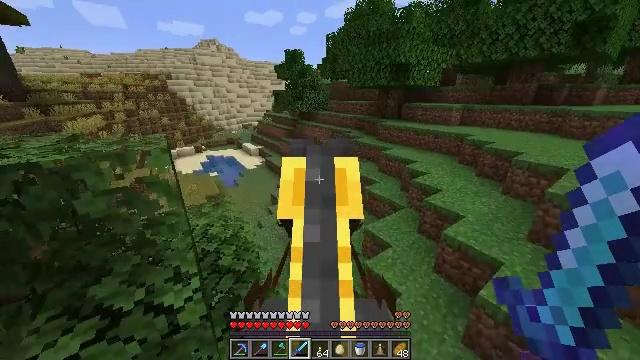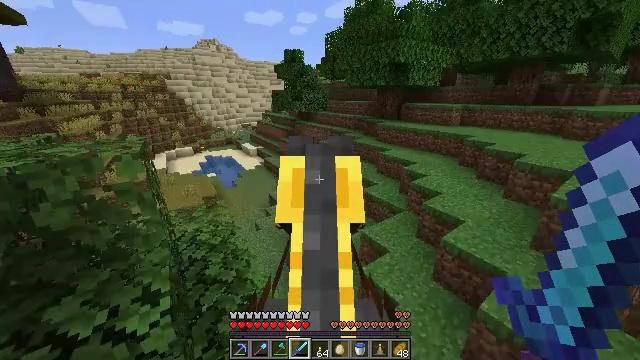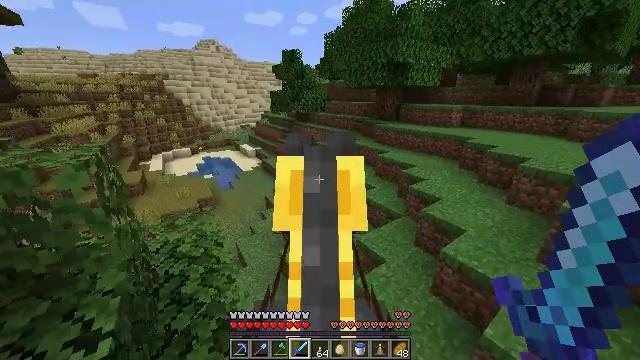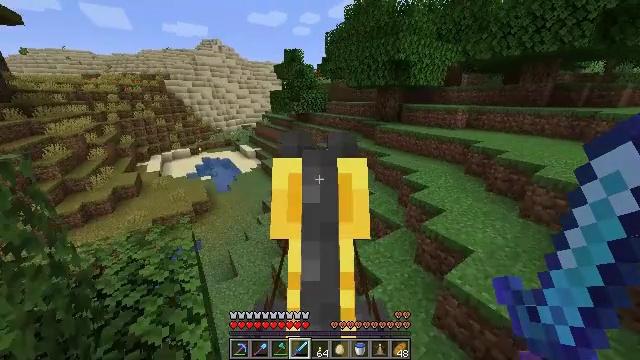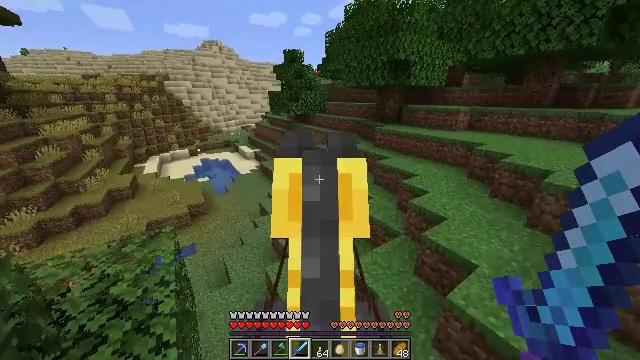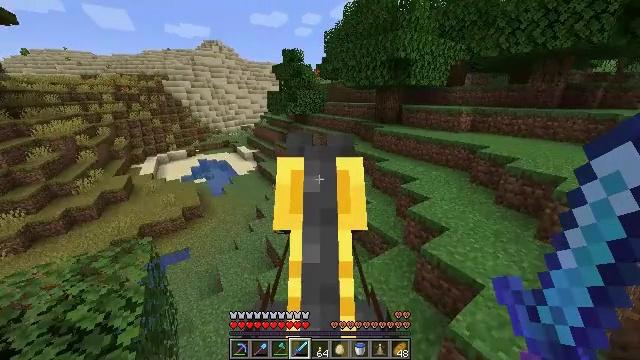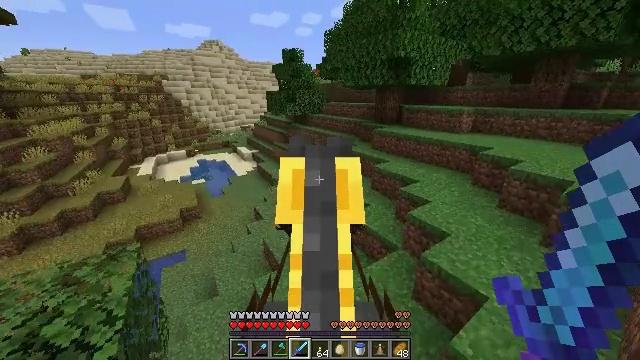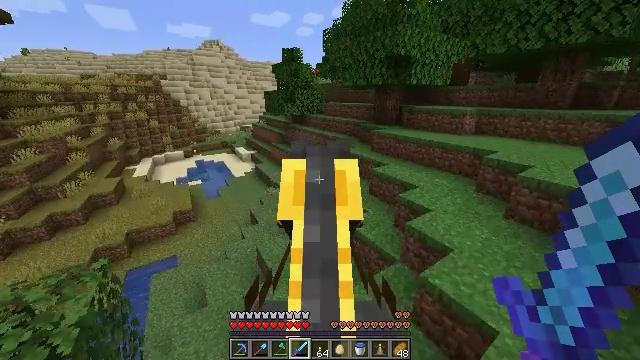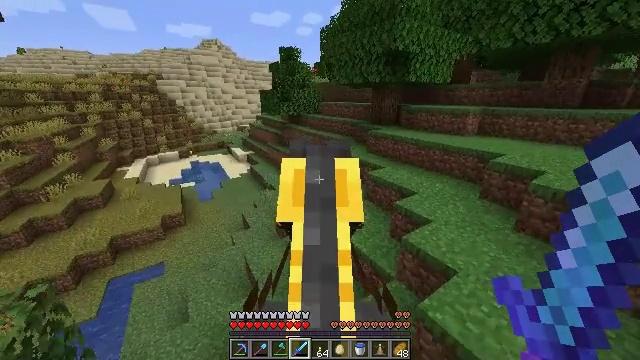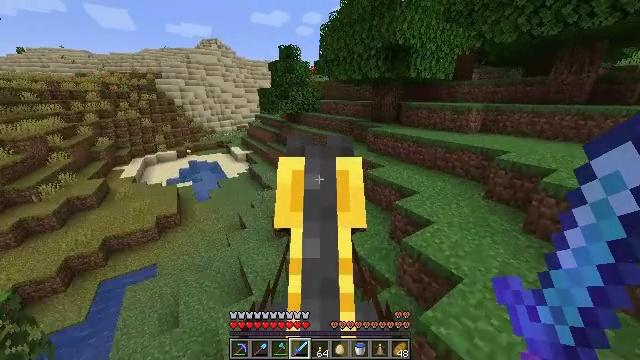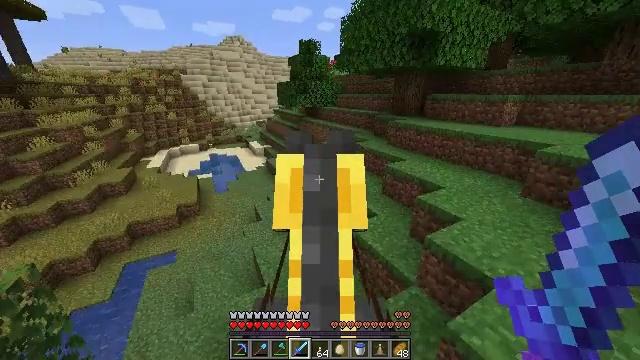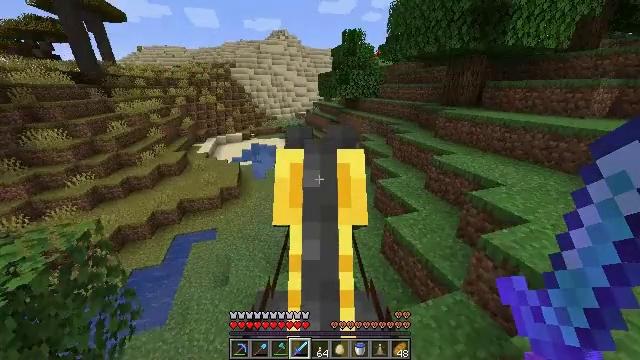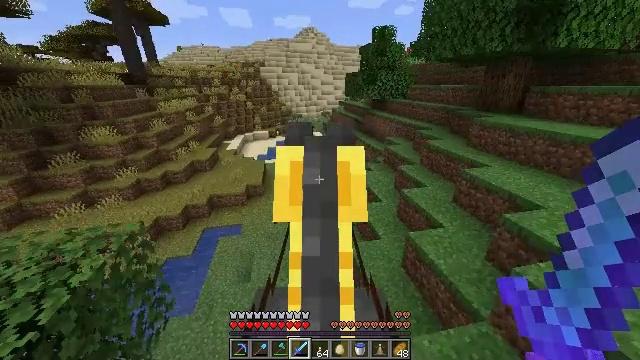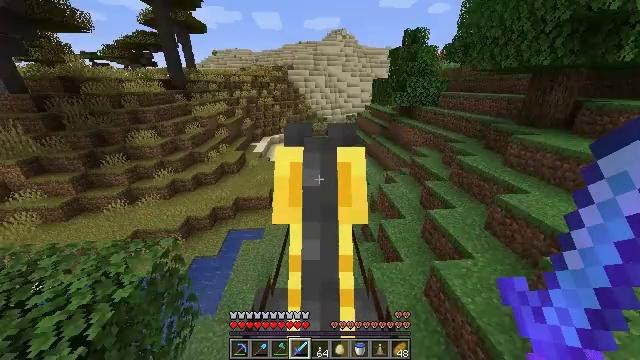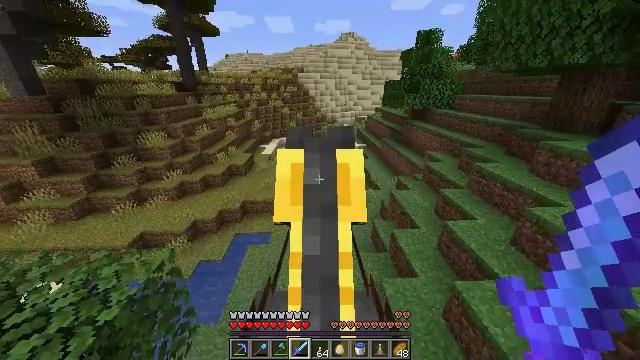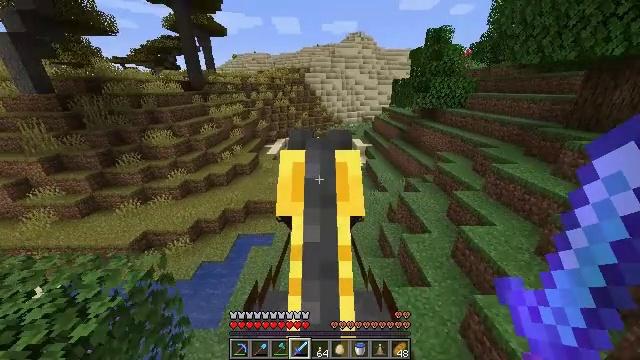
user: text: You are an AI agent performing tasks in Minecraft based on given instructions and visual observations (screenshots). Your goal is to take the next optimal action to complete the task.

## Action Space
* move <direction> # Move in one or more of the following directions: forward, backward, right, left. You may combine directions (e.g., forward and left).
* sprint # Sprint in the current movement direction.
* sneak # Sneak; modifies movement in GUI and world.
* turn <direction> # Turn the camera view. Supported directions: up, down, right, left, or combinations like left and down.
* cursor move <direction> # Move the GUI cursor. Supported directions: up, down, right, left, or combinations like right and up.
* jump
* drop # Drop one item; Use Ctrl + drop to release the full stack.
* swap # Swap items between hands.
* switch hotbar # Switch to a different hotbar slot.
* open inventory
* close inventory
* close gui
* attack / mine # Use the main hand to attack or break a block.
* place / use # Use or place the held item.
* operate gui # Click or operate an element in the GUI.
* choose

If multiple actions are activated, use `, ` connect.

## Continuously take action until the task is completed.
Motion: motion action
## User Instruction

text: Break the sandstone to collect.
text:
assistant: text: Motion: move forward and move right, sprint
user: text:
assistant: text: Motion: move forward and move right, sprint
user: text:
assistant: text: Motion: move forward and move right, sprint
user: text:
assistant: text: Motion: move forward and move right, sprint
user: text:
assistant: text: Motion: move forward and move right, sprint
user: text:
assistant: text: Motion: move forward and move right, sprint
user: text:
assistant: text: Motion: move forward and move right, sprint
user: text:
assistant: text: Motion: move forward, sprint
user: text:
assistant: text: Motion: move forward, sprint
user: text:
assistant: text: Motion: move forward, sprint, turn left
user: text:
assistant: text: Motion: move forward, sprint, turn left and down
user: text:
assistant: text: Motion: move forward, sprint, turn left
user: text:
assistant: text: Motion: move forward, sprint, turn left
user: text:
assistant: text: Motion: move forward, sprint, turn left
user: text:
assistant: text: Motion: move forward, sprint
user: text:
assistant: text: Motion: move forward, sprint, turn left
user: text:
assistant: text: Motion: move forward, sprint, turn left
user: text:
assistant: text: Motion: move forward, sprint, turn left
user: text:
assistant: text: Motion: move forward, sprint, turn left
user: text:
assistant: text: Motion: move forward, sprint, turn left
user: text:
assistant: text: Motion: move forward, sprint, turn left
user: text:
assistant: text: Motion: move forward, sprint, turn left
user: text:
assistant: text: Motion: move forward, sprint
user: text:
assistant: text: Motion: move forward, sprint
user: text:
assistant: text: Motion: move forward, sprint
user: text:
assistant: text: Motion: move forward, sprint
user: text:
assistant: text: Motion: move forward, sprint
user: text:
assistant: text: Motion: move forward, sprint
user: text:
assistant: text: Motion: move forward, sprint
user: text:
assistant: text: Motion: move forward, sprint